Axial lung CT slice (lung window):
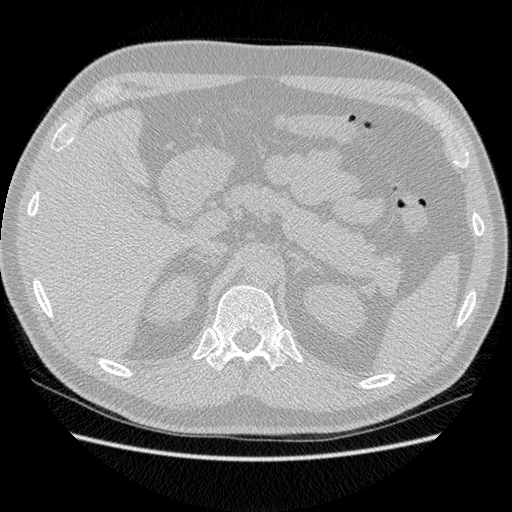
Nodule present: no